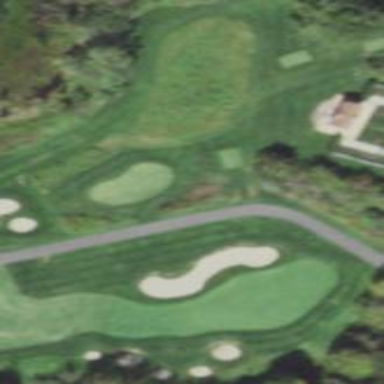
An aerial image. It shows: Golf fairway surrounded by grass.